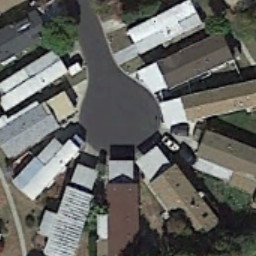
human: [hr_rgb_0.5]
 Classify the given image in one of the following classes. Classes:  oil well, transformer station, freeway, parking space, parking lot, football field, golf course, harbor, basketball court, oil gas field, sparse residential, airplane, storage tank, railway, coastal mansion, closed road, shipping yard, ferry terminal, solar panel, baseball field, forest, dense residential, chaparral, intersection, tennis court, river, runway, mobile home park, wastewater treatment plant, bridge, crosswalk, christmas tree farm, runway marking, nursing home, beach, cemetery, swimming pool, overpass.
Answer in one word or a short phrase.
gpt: mobile home park